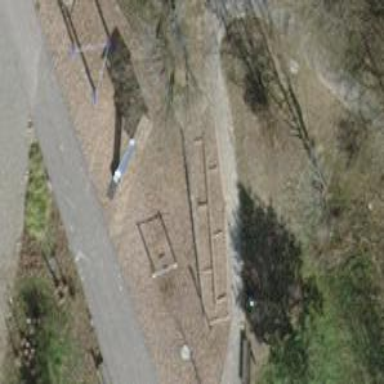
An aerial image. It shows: Fitness station in leisure land.